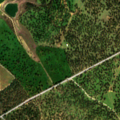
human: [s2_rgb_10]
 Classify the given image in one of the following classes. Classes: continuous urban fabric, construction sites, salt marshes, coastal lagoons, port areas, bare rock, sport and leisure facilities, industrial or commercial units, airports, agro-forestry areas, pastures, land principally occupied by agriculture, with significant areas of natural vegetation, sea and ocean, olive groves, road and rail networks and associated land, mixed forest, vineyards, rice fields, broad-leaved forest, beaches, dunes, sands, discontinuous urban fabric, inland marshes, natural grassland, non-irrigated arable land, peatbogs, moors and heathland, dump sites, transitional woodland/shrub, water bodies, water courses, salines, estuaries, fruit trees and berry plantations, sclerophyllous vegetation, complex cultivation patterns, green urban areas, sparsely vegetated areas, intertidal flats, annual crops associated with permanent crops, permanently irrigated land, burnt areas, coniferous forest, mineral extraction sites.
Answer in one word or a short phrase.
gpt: permanently irrigated land, vineyards, agro-forestry areas